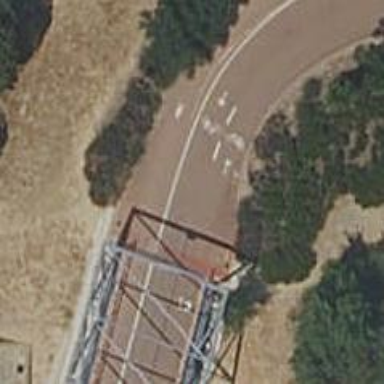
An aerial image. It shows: Bridge for cycleway.